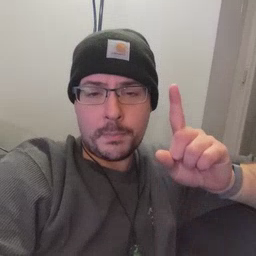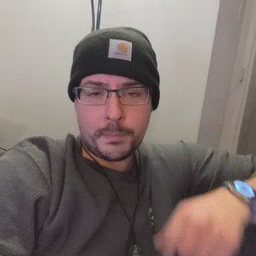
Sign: up